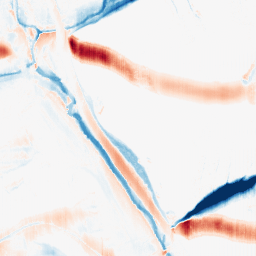
Category: morphological
Decomposition family: morphological_ellipse
Decomposition parameters: operation: average
width: 30
height: 5
Upsampling method: fft_zeropad
Upsampling parameters: scale: 2
Upsampling scale: 2